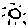
Label: sun